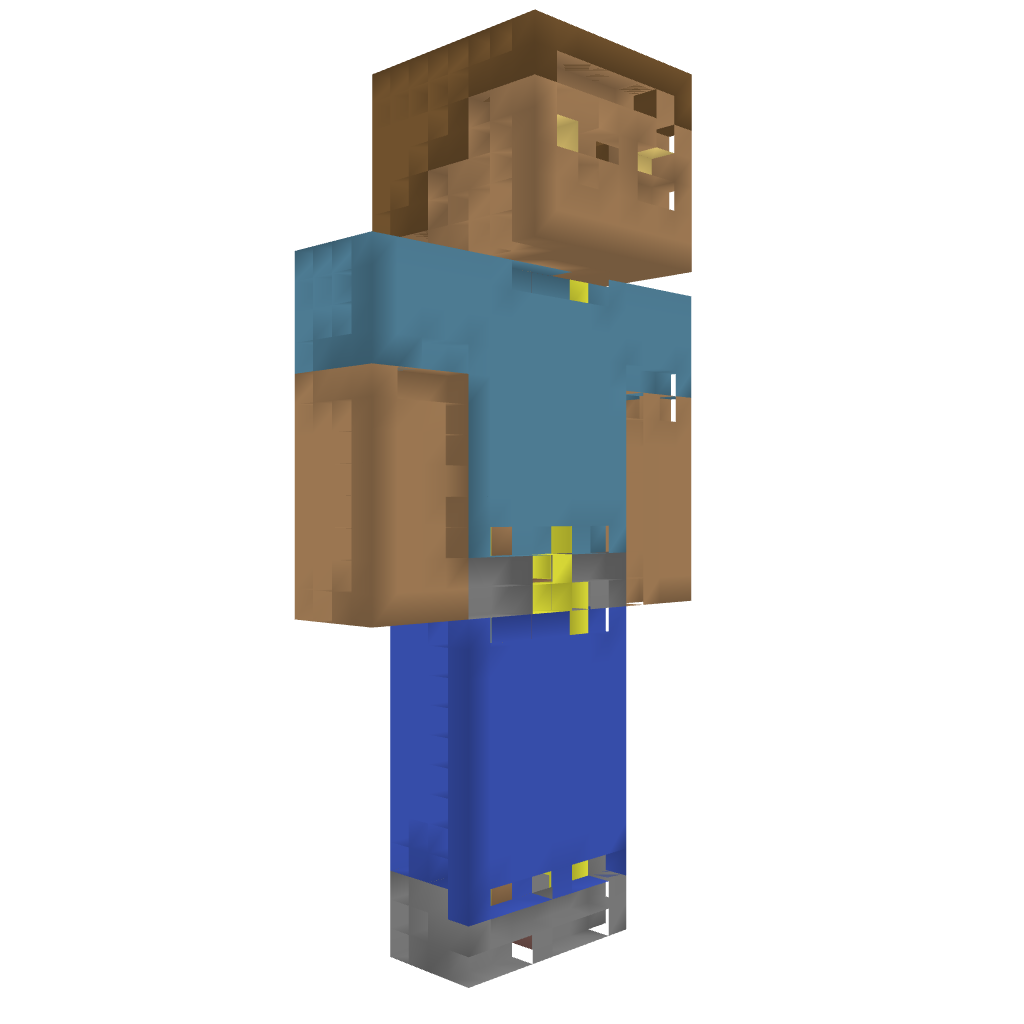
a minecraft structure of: Minecraft dude high quality